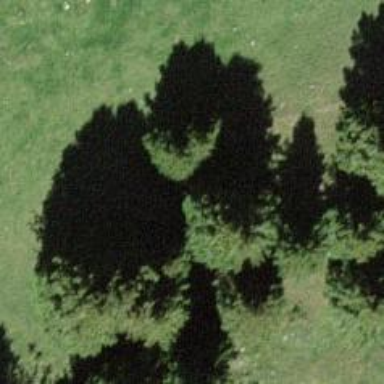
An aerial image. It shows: Needle-leaved tree in nature.